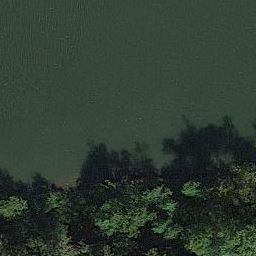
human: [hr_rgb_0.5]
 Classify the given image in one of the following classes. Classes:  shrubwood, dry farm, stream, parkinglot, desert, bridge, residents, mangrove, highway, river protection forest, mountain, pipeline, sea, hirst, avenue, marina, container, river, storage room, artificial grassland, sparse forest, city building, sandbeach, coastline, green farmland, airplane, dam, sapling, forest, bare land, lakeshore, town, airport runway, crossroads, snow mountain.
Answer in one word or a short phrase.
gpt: river protection forest